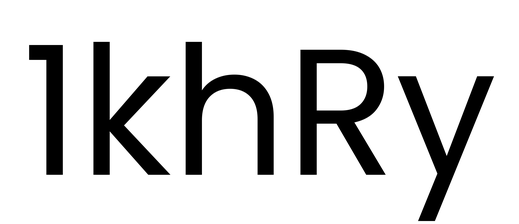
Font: Poppins-Regular